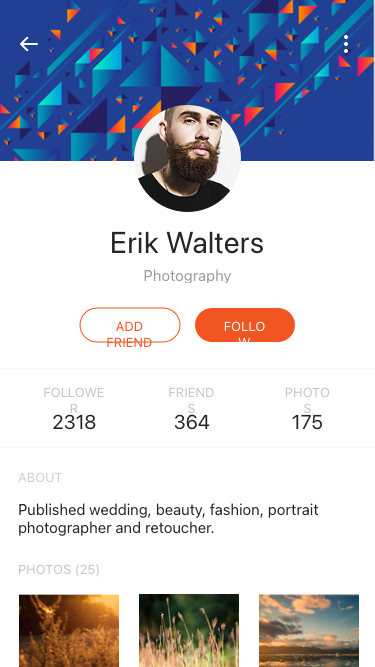
Text in this UI design:
Published wedding, beauty, fashion, portrait photographer and retoucher.
Follower
Friends
Photos
2318
364
175
Photography
Erik Walters
Follow
Add Friend
Photos (25)
About